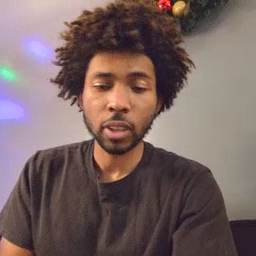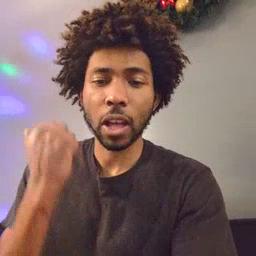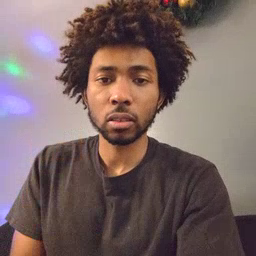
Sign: fast